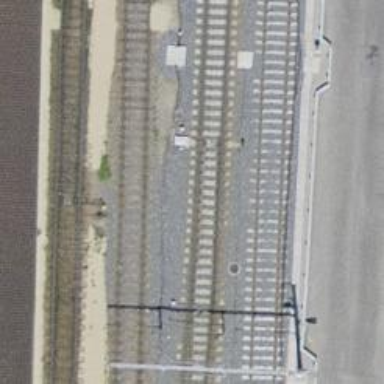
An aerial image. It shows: Railway switch.